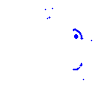
Particle: pion